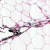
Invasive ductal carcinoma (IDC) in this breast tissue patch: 0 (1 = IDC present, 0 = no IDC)